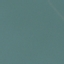
Land use / land cover class: SeaLake